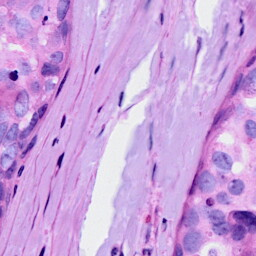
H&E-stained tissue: Breast